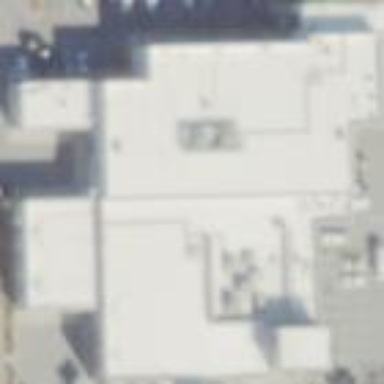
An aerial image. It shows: Building that houses car shop.